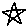
Label: star